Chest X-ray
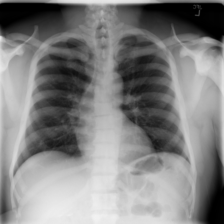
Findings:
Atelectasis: negative
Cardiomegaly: negative
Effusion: negative
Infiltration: positive
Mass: negative
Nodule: negative
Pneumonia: negative
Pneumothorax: negative
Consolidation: negative
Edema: negative
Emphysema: negative
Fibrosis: negative
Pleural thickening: negative
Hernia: negative